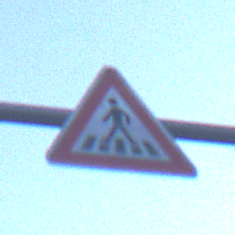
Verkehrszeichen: FussgaengerueberwegRechts
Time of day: SunriseSunset
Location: Outdoor (RoadRail)
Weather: Clear
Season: NotSpecified
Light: Natural